Brain MRI, t1w sequence, axial 2D slice.
Patient: age 34, sex F, weight 95 kg, height 1.95 m
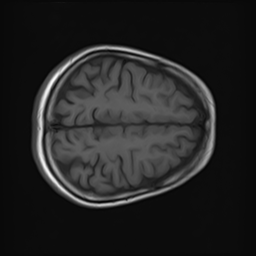